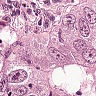
Metastatic tissue present: yes